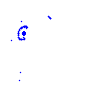
Particle: proton